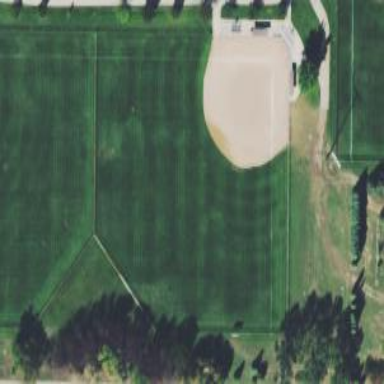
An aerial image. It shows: Grass pitch used for baseball.